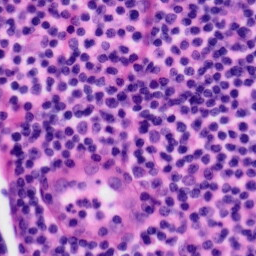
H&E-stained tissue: Tonsil